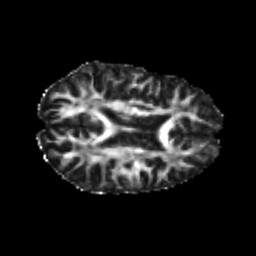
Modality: FA
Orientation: axial
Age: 21
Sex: female
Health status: healthy
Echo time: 0.074 s